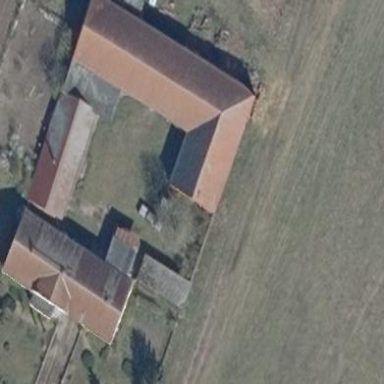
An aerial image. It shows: Farmyard area.